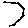
Label: hexagon